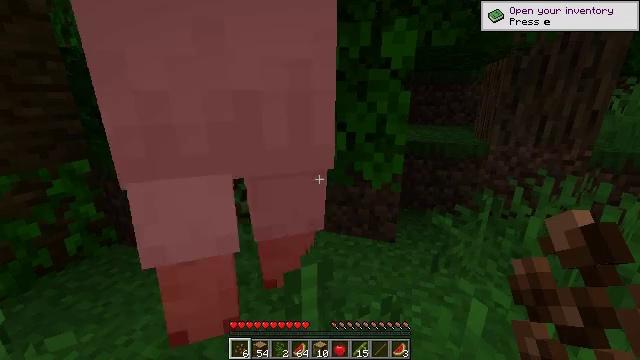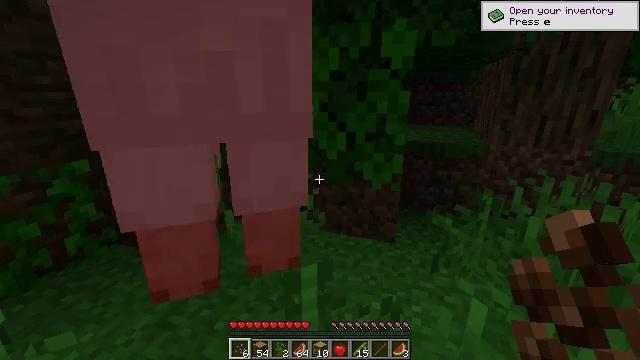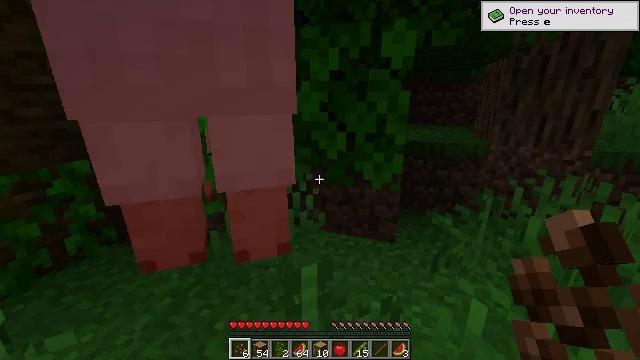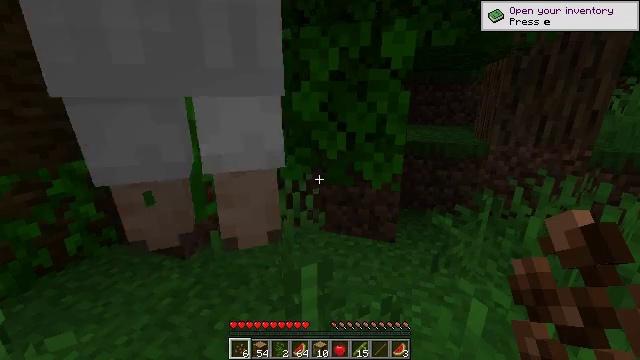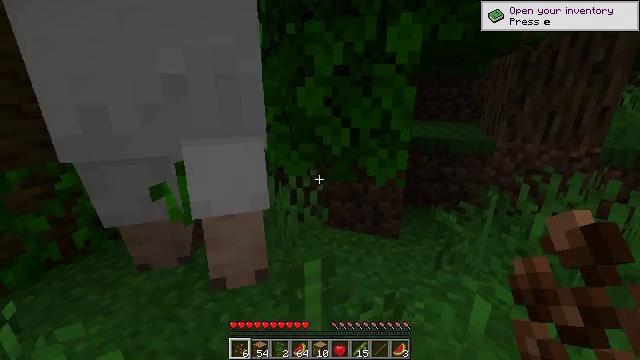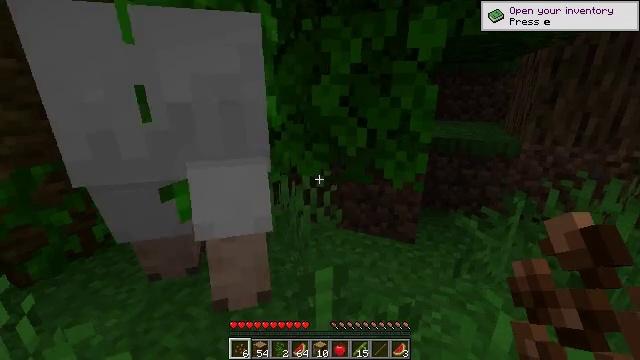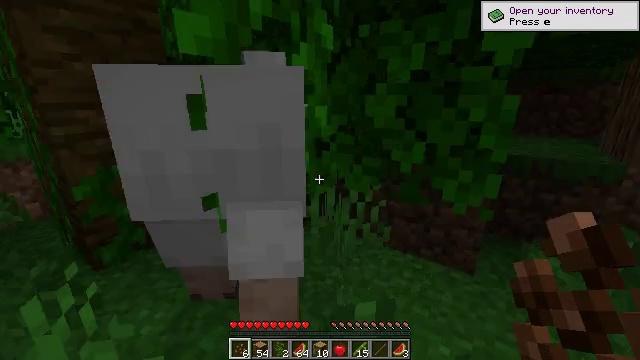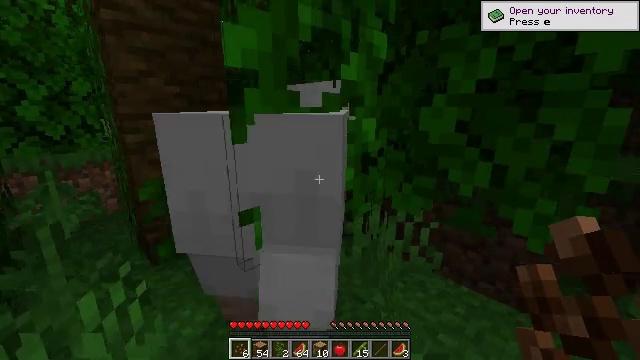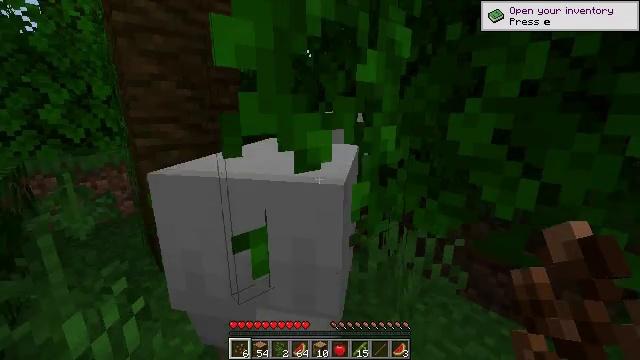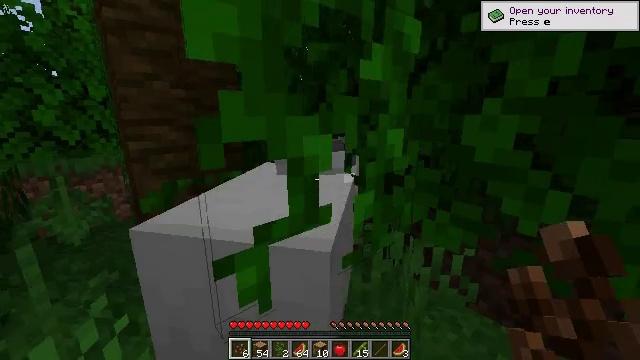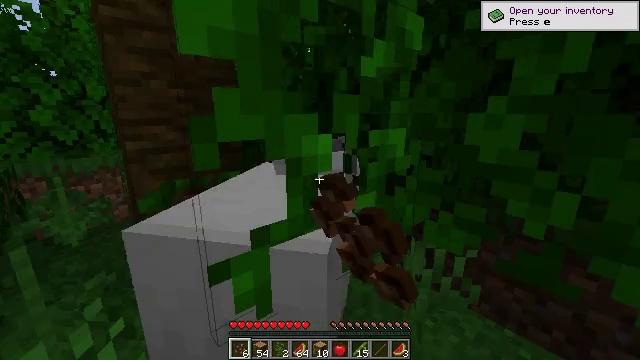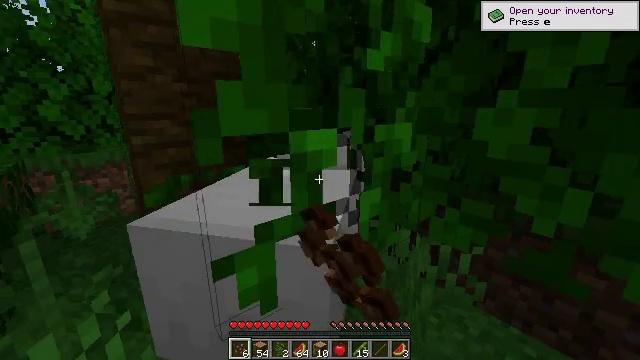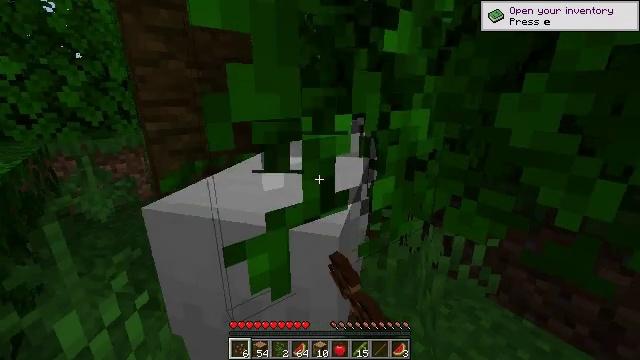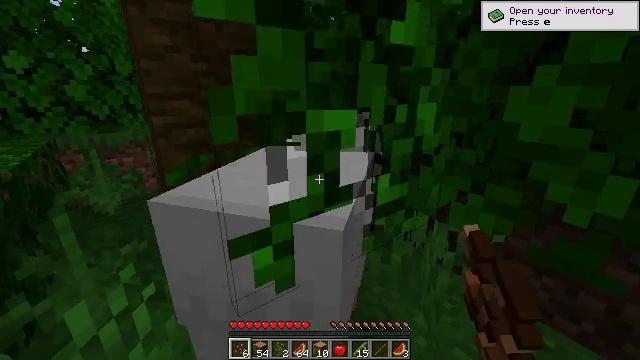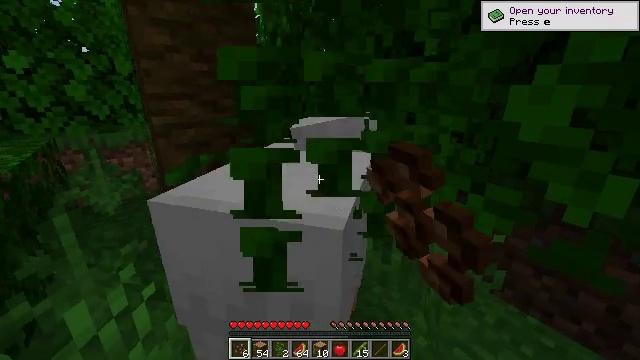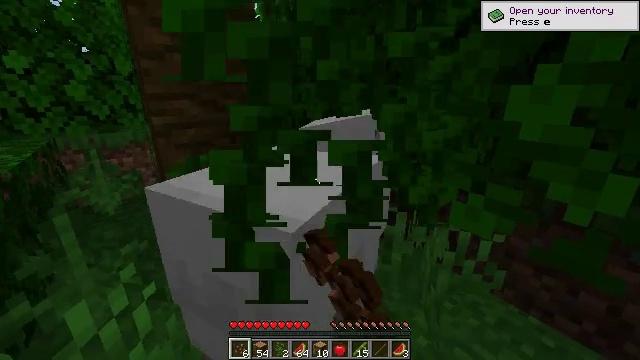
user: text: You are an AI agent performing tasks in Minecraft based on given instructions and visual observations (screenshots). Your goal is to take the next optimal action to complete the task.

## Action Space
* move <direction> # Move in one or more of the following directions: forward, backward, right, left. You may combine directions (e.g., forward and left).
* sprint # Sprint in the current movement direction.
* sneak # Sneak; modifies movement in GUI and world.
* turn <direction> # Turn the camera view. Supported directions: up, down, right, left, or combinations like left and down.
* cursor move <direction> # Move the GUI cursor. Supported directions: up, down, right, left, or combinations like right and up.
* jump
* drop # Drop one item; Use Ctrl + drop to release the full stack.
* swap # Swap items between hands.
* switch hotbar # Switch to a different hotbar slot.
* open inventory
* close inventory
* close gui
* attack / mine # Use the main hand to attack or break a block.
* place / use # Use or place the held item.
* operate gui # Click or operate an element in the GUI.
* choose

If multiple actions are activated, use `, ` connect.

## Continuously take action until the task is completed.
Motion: motion action
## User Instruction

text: Remove and gather vines.
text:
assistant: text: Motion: no_op
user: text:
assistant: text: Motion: no_op
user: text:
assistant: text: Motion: no_op
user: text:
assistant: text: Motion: no_op
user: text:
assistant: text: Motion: move forward, turn left
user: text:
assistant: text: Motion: move forward, turn left and up
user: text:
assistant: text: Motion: move forward, turn left and up
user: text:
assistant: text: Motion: turn left
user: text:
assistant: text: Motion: attack / mine
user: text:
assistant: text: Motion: attack / mine
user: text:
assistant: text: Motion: turn left and down, attack / mine
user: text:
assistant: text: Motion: turn left and down, attack / mine
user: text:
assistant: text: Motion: turn left and down, attack / mine
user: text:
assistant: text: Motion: attack / mine
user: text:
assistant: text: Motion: attack / mine
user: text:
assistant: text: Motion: turn down
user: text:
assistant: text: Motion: turn left and down
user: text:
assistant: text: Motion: turn down
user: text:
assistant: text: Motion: no_op